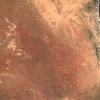
Label: land